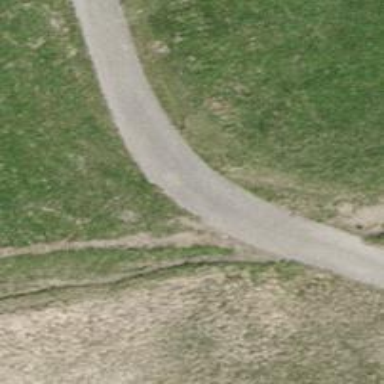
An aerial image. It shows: Well-maintained track road of grade 1.